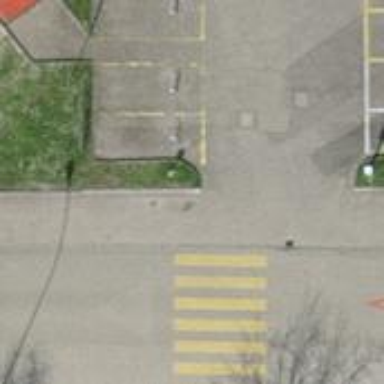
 designated as parking aisle. There is also sidewalk."